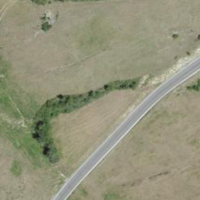
EUNIS habitat code: 24
Species observed at this site:
Anthyllis vulneraria